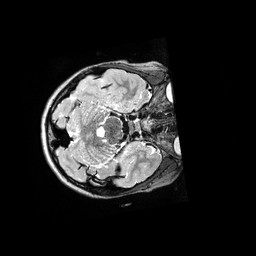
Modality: T2w
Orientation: axial
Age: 8
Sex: female
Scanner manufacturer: siemens
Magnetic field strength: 3 T
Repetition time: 3.2 s
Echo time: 0.564 s